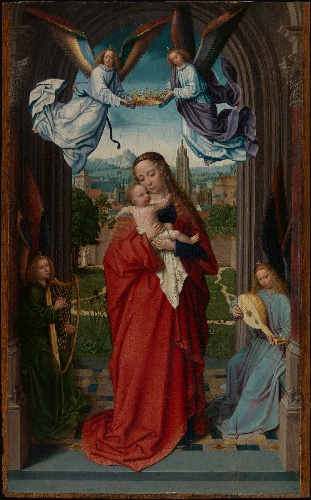
Title: Virgin and Child with Four Angels
Artist: Gerard David
Artist bio: Netherlandish, Oudewater ca. 1455–1523 Bruges
Date: ca. 1510–15
Object type: Painting
Classification: Paintings
Medium: Oil on wood
Dimensions: 24 7/8 x 15 3/8 in. (63.2 x 39.1 cm)
Department: European Paintings
Credit line: Gift of Mr. and Mrs. Charles Wrightsman, 1977
Accession year: 1977
Repository: Metropolitan Museum of Art, New York, NY
Tags: Musical Instruments|Harps|Madonna and Child|Angels